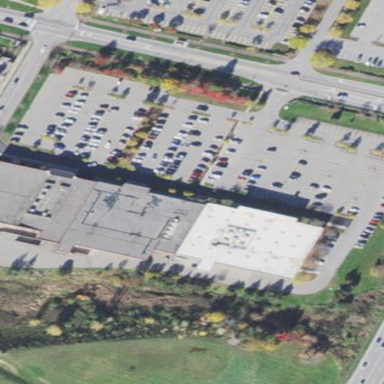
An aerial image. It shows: Parking area with surface.